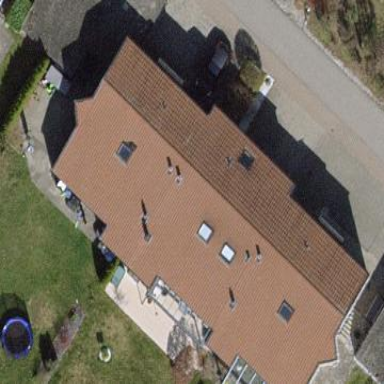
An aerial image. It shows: Terrace-style building with gabled roof.